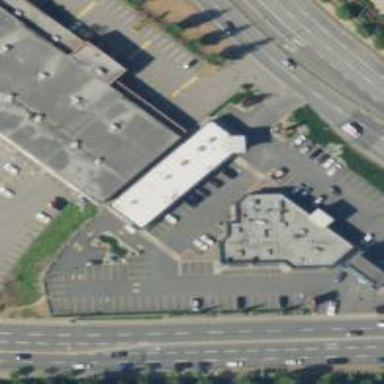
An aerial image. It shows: Healthcare clinic.